Aerial crown-view tile of a tropical tree (Barro Colorado Island, Panama), acquired 20250317:
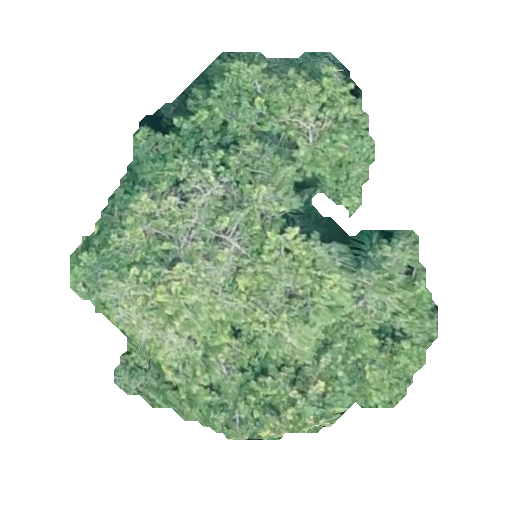
Species: Virola surinamensis
GBIF accepted scientific name: Virola surinamensis
Crown area: 143.842 m²